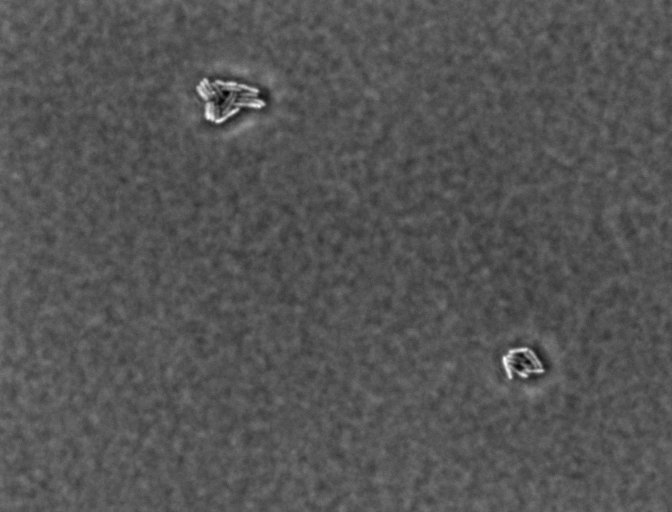
Salmonella enterica Typhimurium